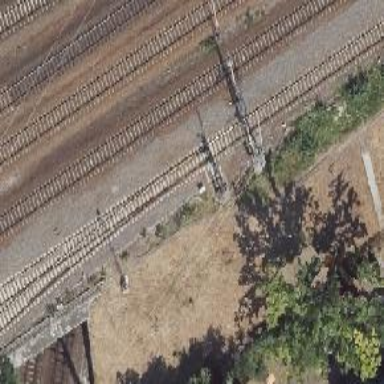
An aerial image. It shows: Railway bridge with electrified contact lines in yard area.